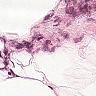
Metastatic tissue present: no